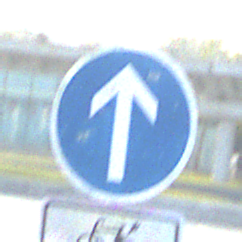
Verkehrszeichen: VorgeschriebeneFahrtrichtungGeradeaus
Zusatzzeichen unten: EinspurigeFahrzeugeFrei6
Umgebung: Outdoor, Urban
Tageszeit: SunriseSunset
Wetter: Clear
Licht: Natural
Jahreszeit: NotSpecified
Kontrast: MediumContrast